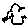
Label: bird